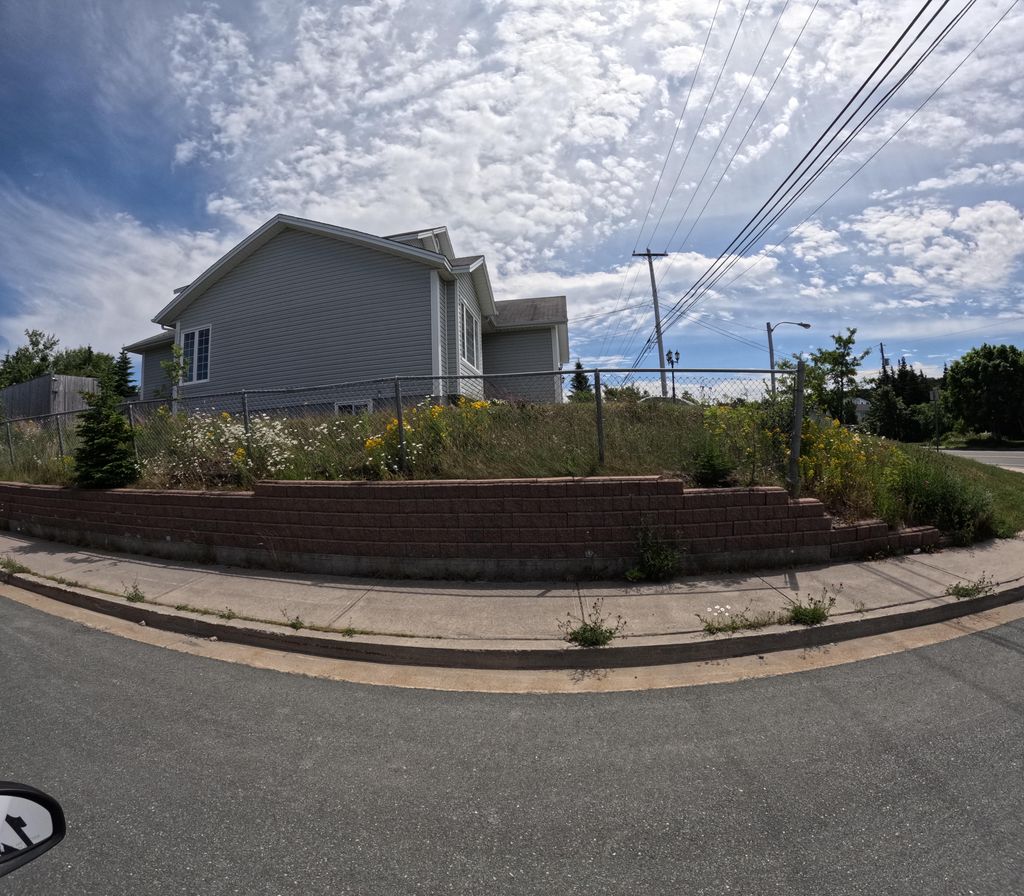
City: st_johns